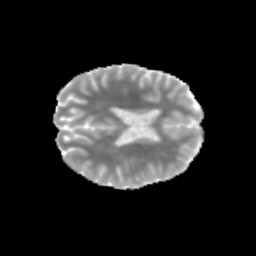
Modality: MD
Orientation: axial
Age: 11
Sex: male
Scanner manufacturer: siemens
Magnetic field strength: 3 T
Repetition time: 3.8 s
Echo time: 0.07 s